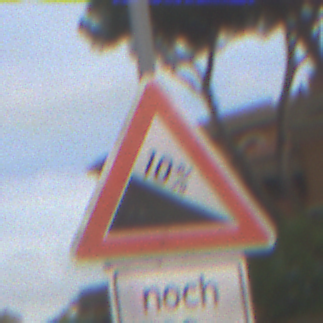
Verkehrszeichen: Gefaelle10
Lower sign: LaengeEinerStrecke3
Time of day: MorningAfternoon
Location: Outdoor (Suburban)
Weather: PartlyCloudy
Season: NotSpecified
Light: Natural